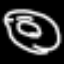
Label: donut